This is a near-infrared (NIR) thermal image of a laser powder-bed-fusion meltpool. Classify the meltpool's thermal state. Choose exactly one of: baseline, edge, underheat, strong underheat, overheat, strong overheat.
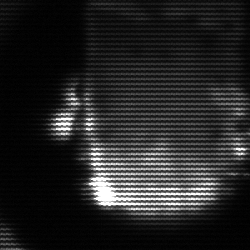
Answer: baseline